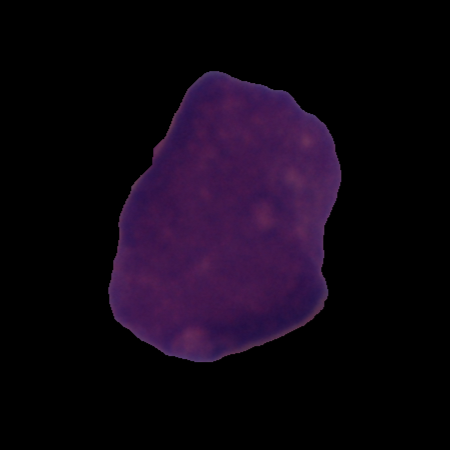
Label: cancer